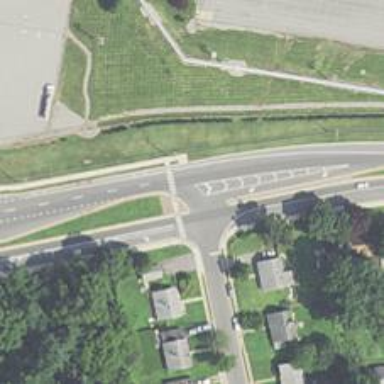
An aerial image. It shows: Secondary link road.